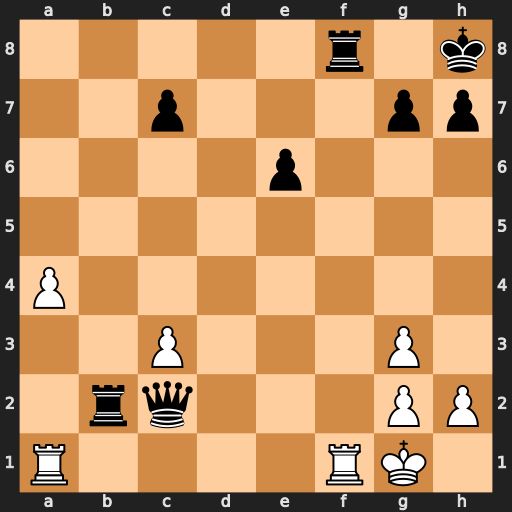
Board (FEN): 5r1k/2p3pp/4p3/8/P7/2P3P1/1rq3PP/R4RK1
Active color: w
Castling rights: -
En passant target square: -
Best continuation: Rxf8#